Field crop: maize
Growth stage: 2
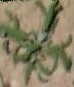
Species: atriplex